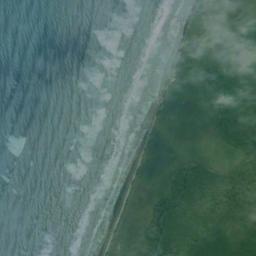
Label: beach